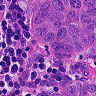
Metastatic tissue present: yes